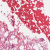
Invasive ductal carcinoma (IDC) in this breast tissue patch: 0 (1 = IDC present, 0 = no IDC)